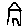
Label: house